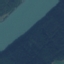
Land use / land cover: River